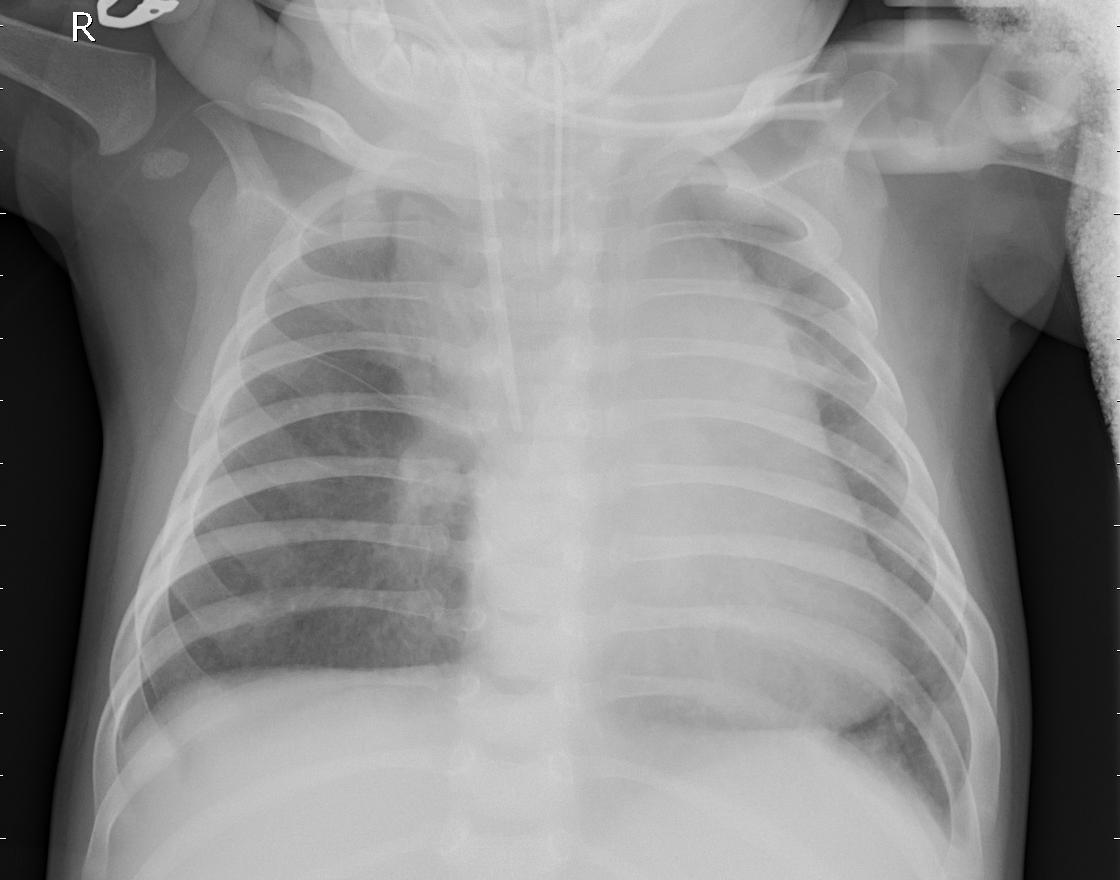
Diagnosis: PNEUMONIA